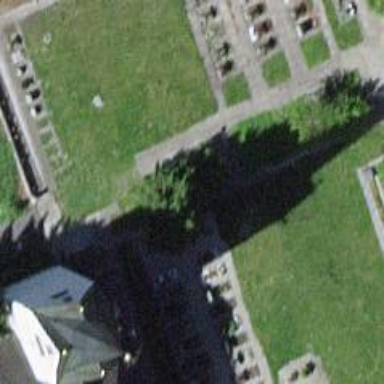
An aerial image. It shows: Cemetery.